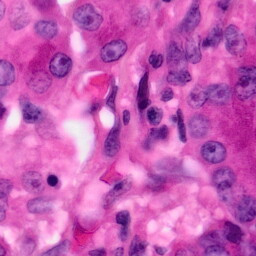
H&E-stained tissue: Pancreatic